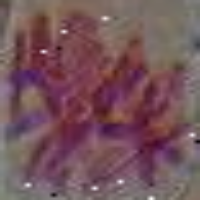
Label: metaphase